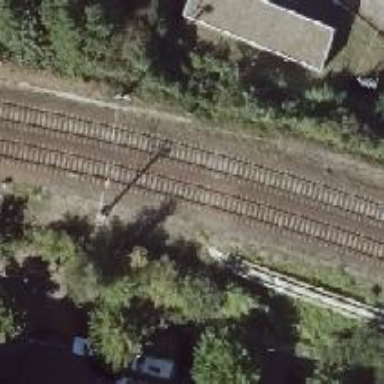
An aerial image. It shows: Abandoned railway yard.